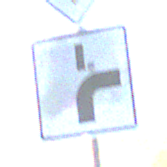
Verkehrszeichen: VerlaufVorfahrtsstrasse8
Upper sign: Vorfahrtsstrasse
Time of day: SunriseSunset
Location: Outdoor (Nature)
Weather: Clear
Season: NotSpecified
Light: Natural